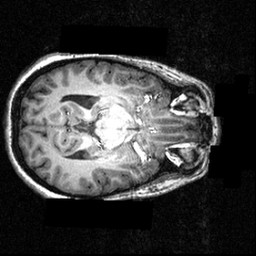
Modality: T1w
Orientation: axial
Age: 21
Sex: female
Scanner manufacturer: siemens
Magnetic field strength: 3.951 T
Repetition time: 1.5 s
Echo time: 0.00335 s